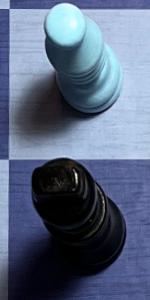
Label: King_Black